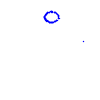
Particle: kaon